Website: bh-photo
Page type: account-selection
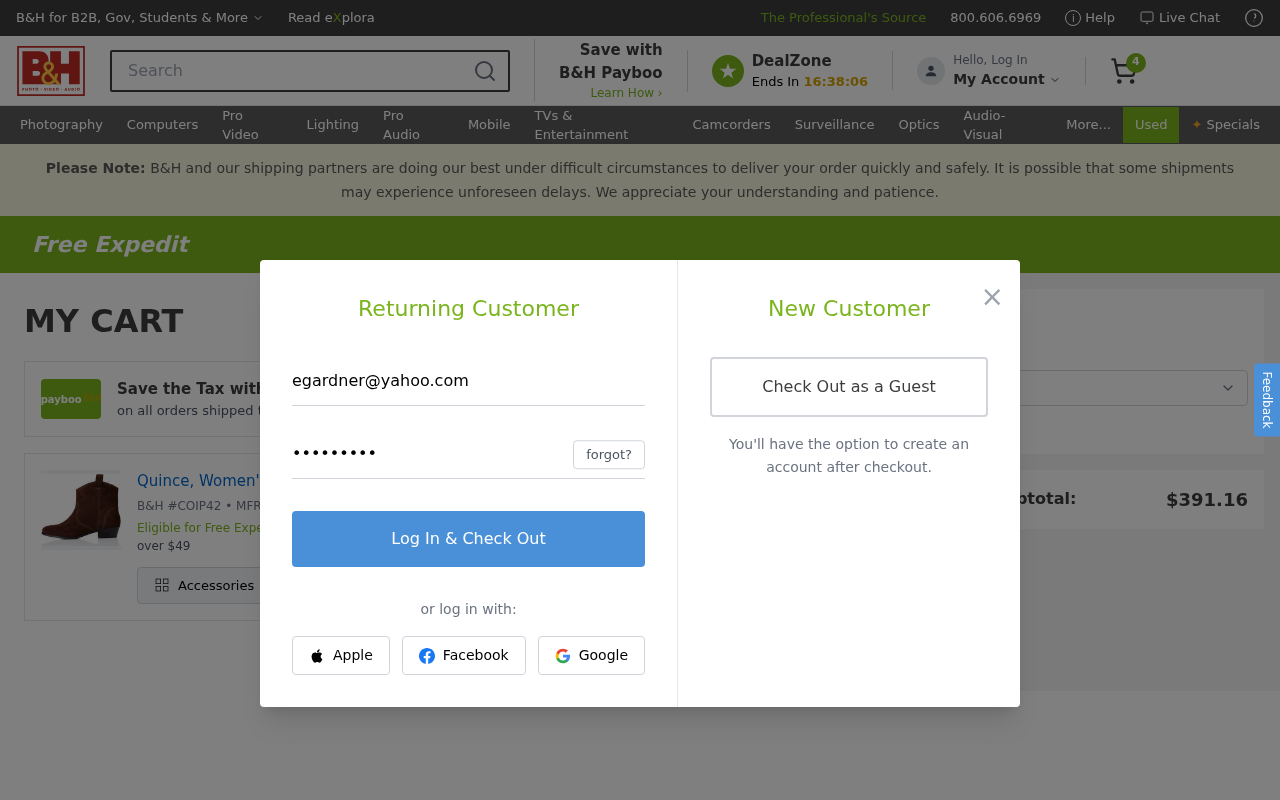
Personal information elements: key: PII_EMAIL
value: egardner@yahoo.com
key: PII_POSTCODE
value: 66314
Product elements: key: PRODUCT1_NAME
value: Quince, Women's Ankle Boots
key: PRODUCT1_QUANTITY
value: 4
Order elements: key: ORDER_NUM_ITEMS
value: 4
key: ORDER_SUBTOTAL
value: $391.16
Search elements: key: HEADER_SEARCH
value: Search
Other elements: key: BH_ITEM_NUMBER
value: COIP42
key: MFR_NUMBER
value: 68260Z